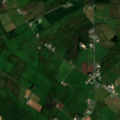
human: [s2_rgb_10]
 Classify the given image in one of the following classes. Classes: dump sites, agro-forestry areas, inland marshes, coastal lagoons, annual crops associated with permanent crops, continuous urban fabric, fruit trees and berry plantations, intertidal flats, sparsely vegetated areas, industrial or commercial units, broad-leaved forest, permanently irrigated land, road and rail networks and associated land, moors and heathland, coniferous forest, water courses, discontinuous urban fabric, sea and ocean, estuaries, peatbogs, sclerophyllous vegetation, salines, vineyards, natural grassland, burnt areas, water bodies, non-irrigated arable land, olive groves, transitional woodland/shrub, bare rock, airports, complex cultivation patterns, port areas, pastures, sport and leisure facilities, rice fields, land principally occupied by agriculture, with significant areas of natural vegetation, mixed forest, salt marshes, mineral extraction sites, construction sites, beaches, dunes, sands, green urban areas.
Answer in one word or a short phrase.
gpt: pastures, transitional woodland/shrub, peatbogs